Interaction volume radius: 5 \u00c5
Interaction volume height: 10 \u00c5
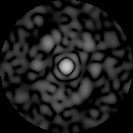
Disorder parameter: 0.8037